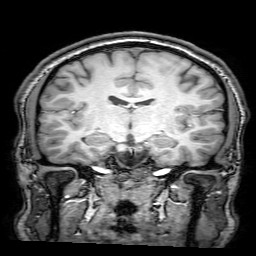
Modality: T1w
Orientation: sagittal